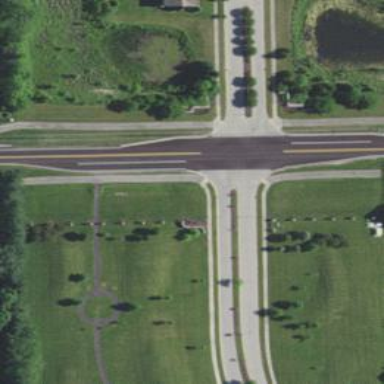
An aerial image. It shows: Crossing on the road.